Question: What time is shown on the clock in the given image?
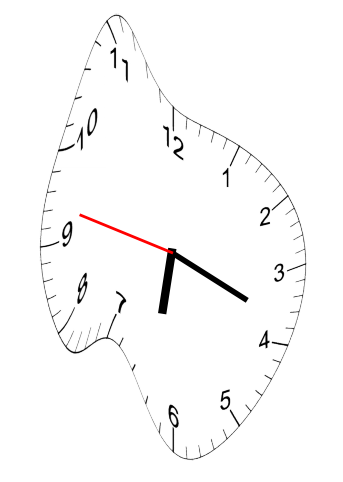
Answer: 06:18:47